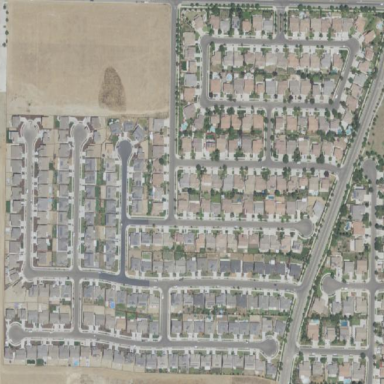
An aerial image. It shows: Neighbourhood with single-family residential houses.